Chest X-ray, PA view. Patient: 47 years old, sex M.
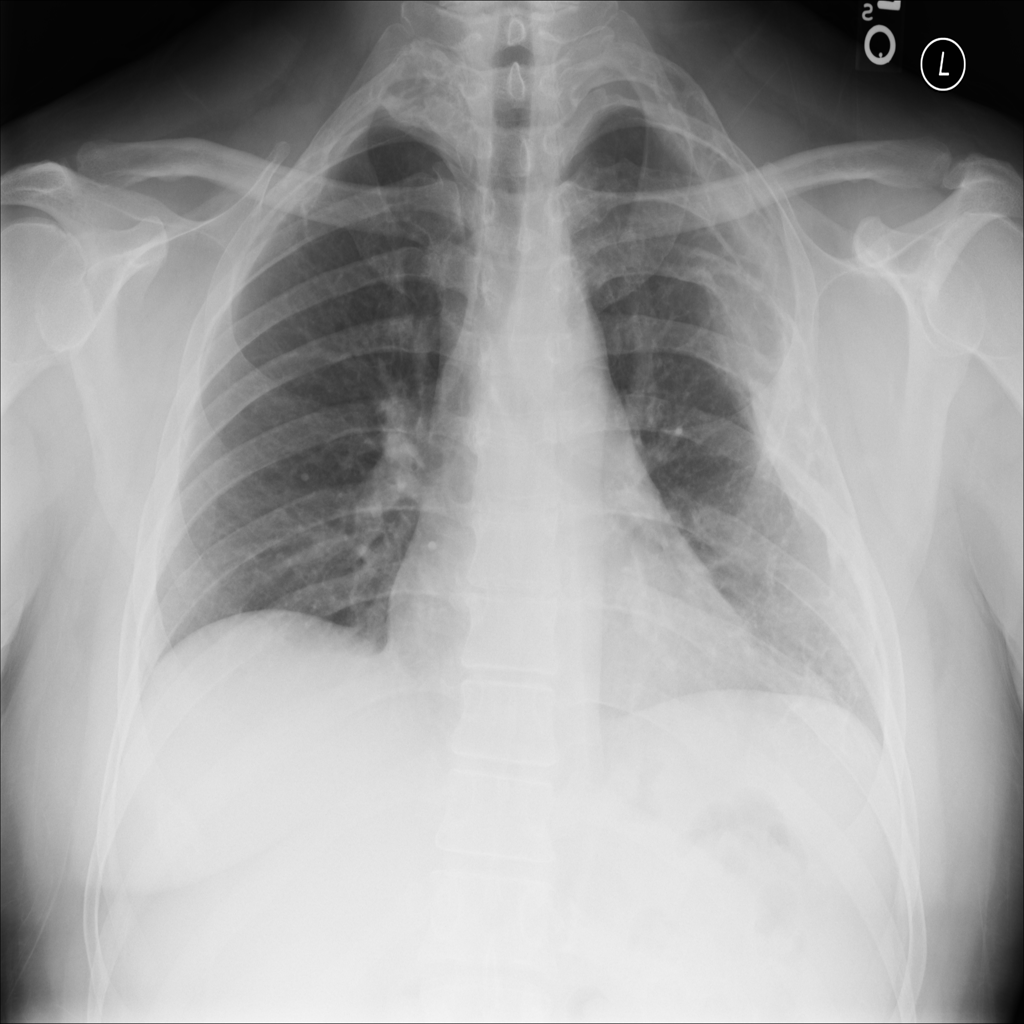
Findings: No Finding